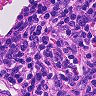
Metastatic tissue present: no